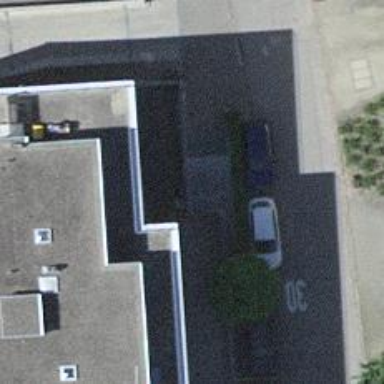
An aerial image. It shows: Set of steps on the road.